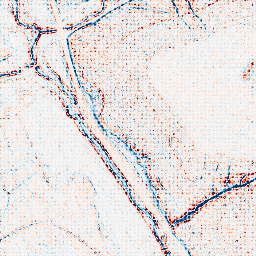
Category: edge_preserving
Decomposition family: bilateral
Decomposition parameters: d: 5
sigma_color: 100
sigma_space: 50
Upsampling method: sinc_blackman
Upsampling parameters: scale: 4
kernel_size: 4
Upsampling scale: 4